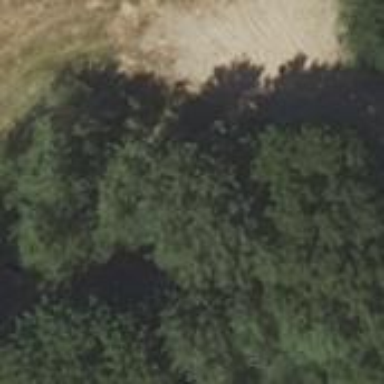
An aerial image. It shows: Deciduous broadleaved tree.